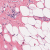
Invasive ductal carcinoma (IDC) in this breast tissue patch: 0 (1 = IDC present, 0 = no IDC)